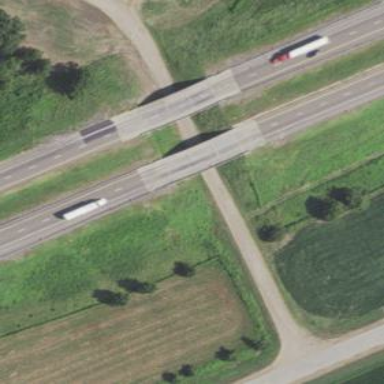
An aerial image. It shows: Beam bridge on motorway.